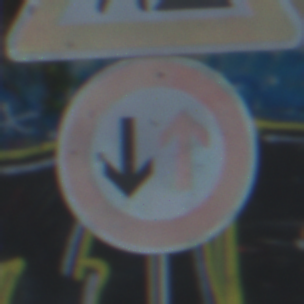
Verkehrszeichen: VorrangDesGegenverkehrs
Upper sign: Arbeitsstelle
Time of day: Midday
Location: Outdoor (Urban)
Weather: Clear
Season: NotSpecified
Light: Natural